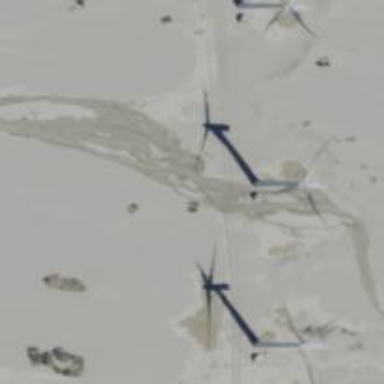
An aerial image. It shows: Wind generator powered by wind. The generator type is horizontal axis and it uses wind turbines.